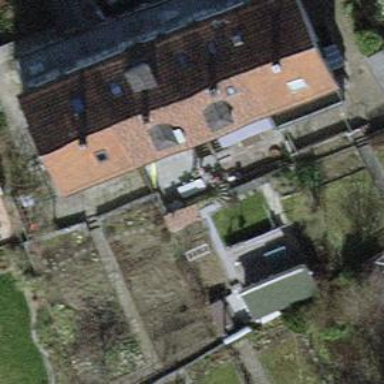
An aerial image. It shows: Building with tile roof.